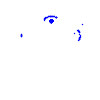
Particle: pion